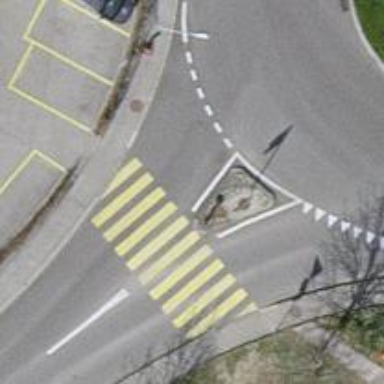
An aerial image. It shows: Uncontrolled road crossing.